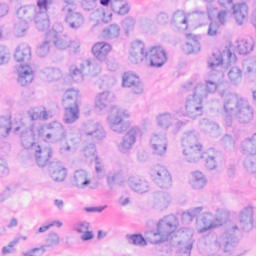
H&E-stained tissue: Breast